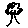
Label: tree